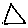
Label: triangle